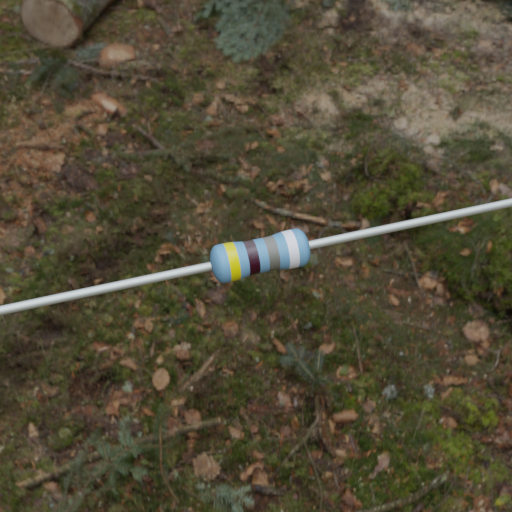
Resistor colour bands (in order): yellow, black, gray, white